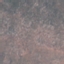
Land use / land cover class: HerbaceousVegetation